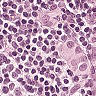
Metastatic tissue present: yes